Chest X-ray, AP view. Patient: 39 years old, sex M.
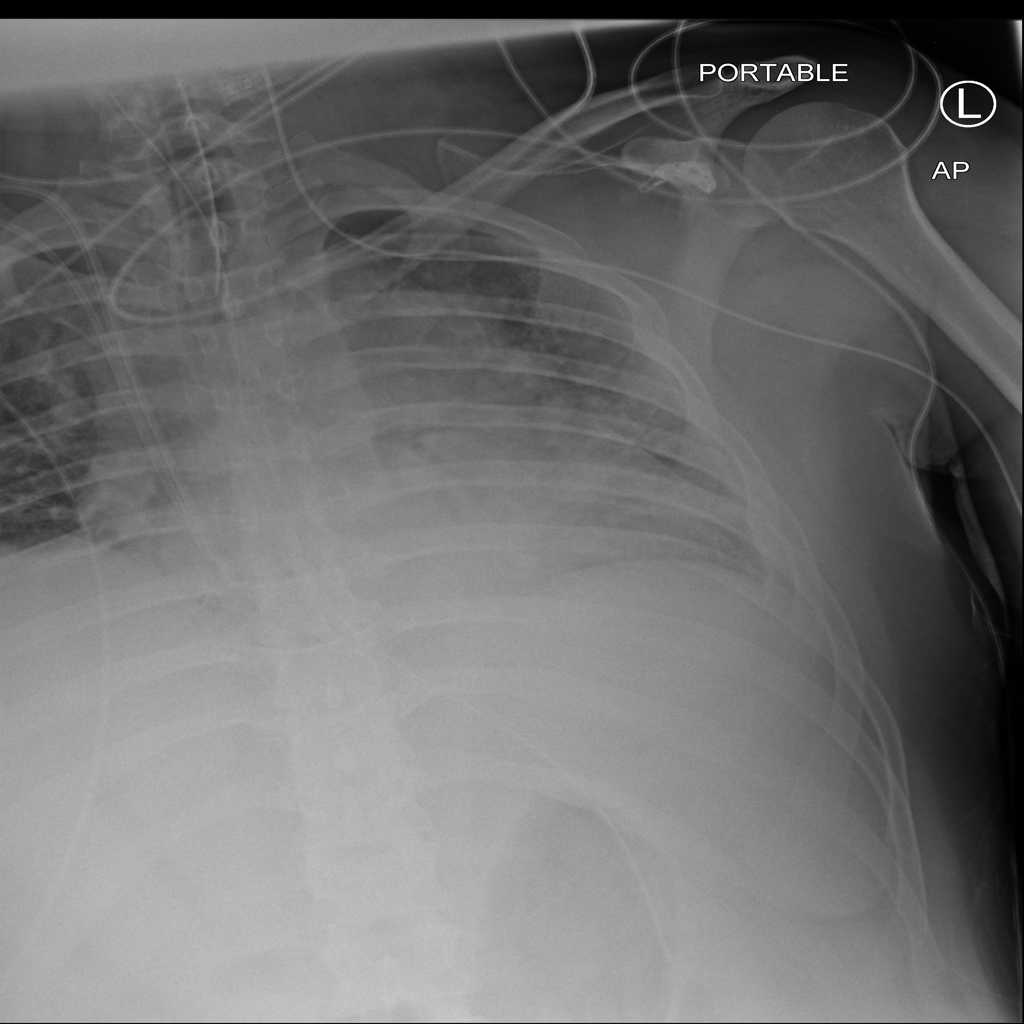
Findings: No Finding